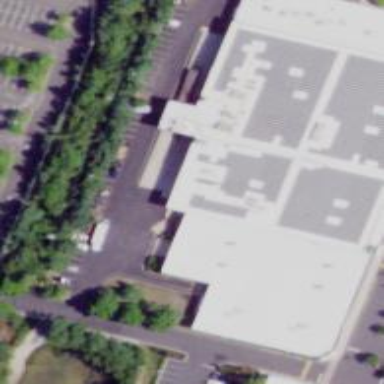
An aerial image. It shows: Building.